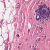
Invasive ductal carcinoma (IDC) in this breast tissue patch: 0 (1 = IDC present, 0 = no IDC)